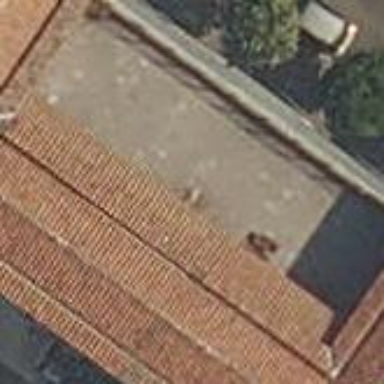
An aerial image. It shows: School building.